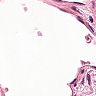
Metastatic tissue present: no